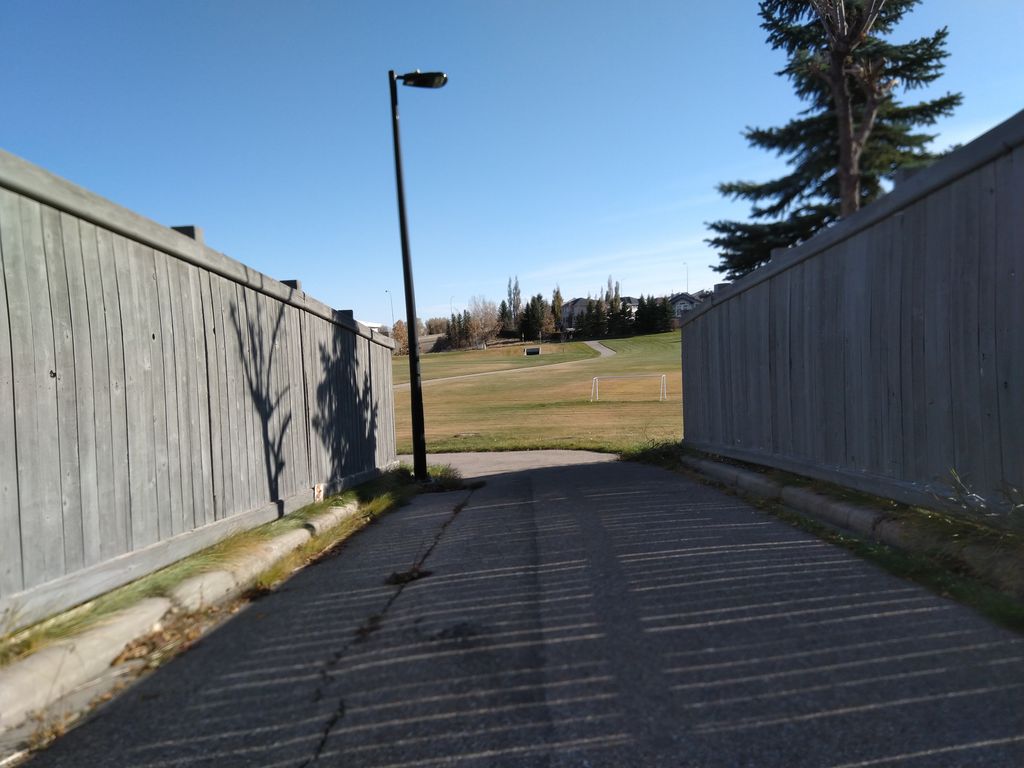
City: calgary